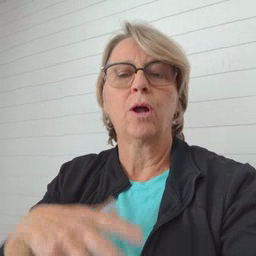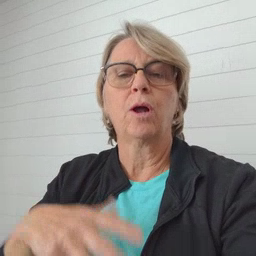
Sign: tiger